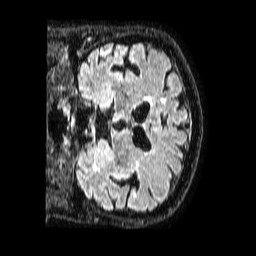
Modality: FLAIR
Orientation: coronal
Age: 66
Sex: male
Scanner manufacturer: philips
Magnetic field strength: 1.5 T
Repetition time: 4.8 s
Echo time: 0.3 s